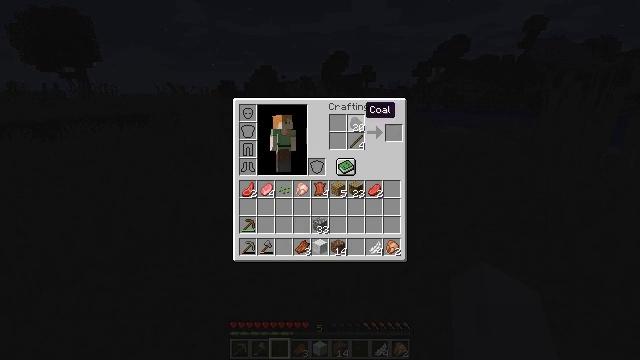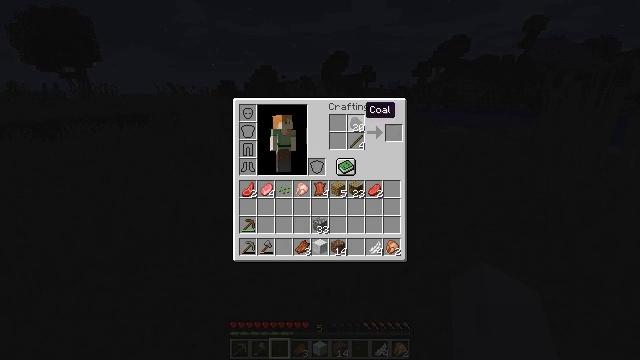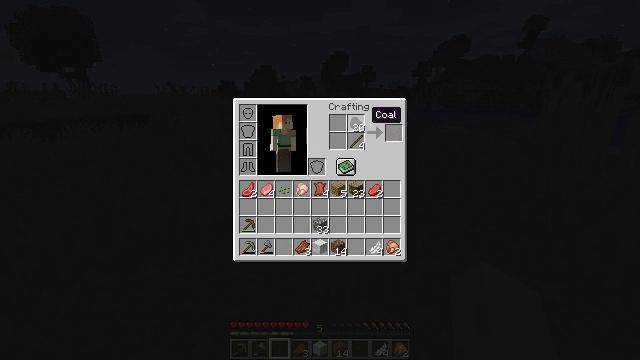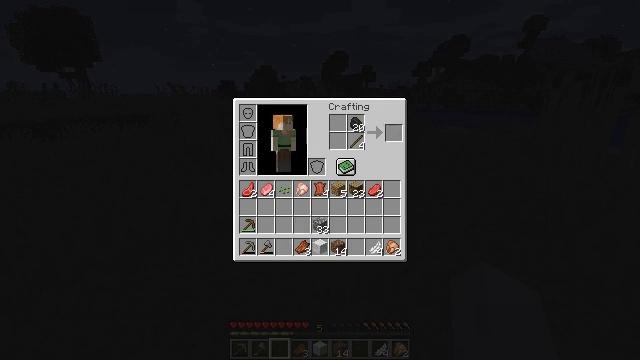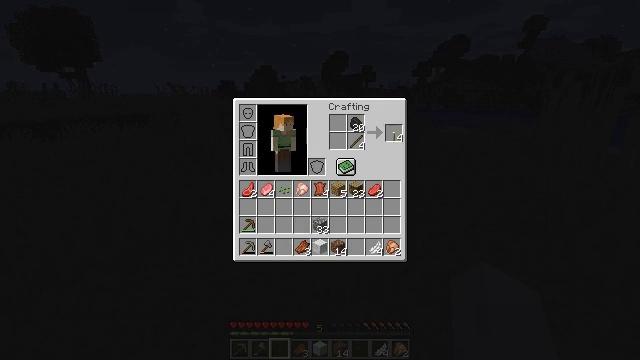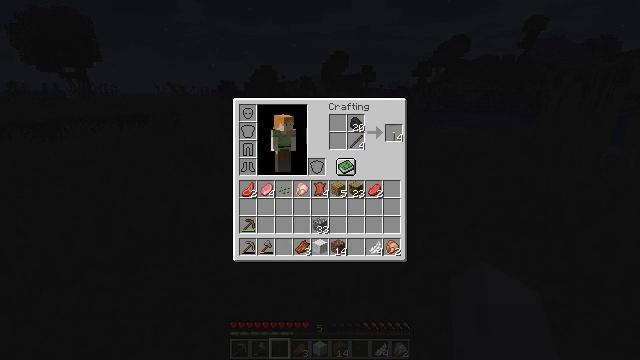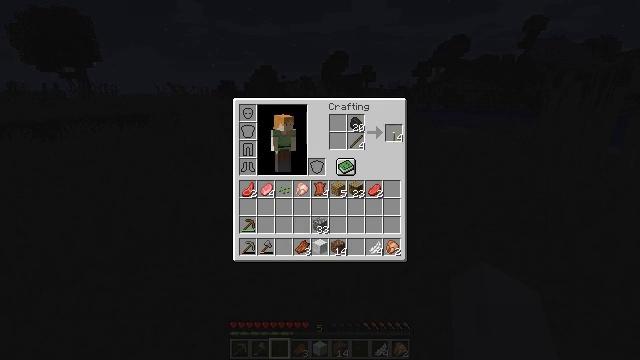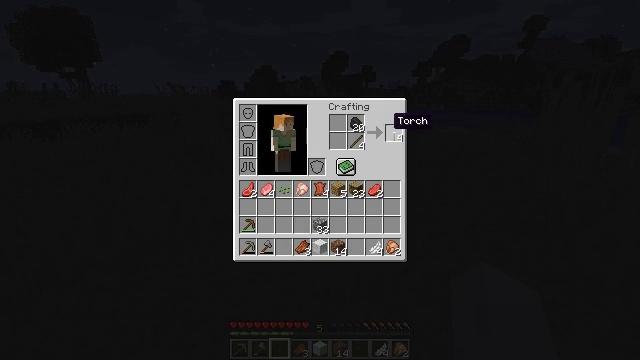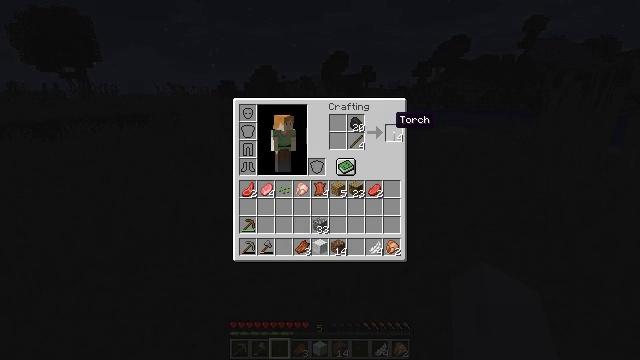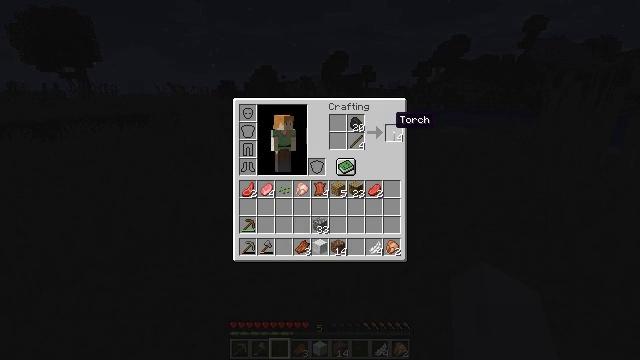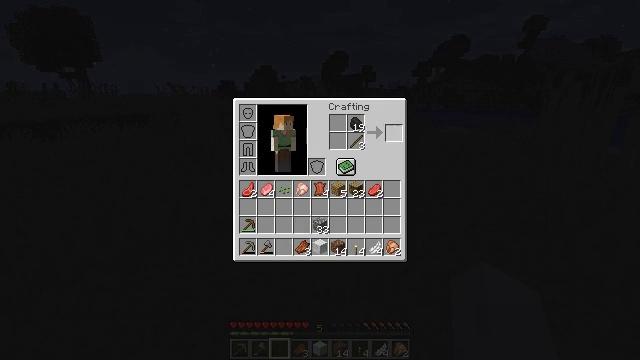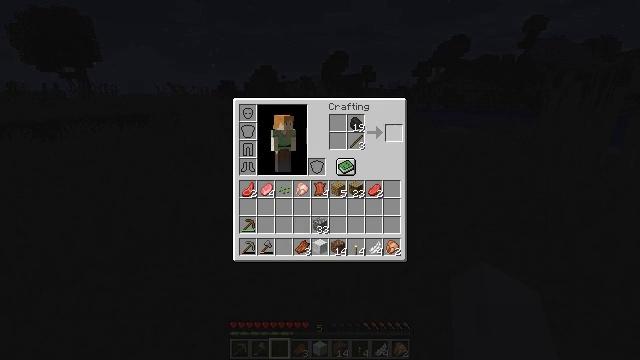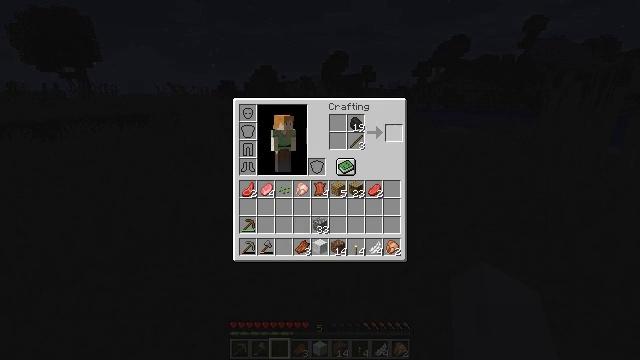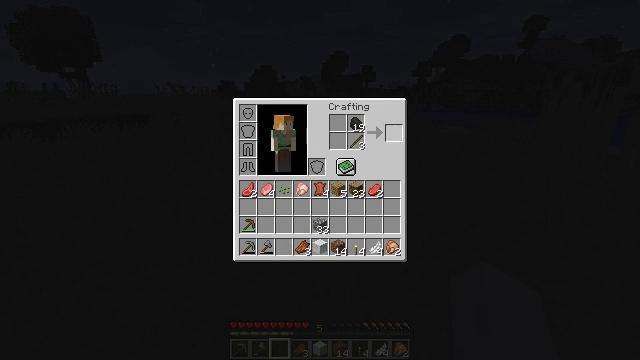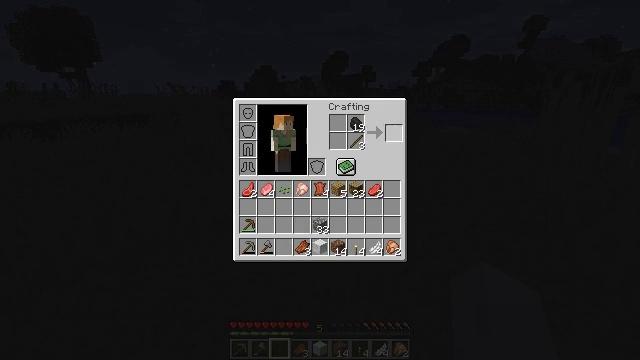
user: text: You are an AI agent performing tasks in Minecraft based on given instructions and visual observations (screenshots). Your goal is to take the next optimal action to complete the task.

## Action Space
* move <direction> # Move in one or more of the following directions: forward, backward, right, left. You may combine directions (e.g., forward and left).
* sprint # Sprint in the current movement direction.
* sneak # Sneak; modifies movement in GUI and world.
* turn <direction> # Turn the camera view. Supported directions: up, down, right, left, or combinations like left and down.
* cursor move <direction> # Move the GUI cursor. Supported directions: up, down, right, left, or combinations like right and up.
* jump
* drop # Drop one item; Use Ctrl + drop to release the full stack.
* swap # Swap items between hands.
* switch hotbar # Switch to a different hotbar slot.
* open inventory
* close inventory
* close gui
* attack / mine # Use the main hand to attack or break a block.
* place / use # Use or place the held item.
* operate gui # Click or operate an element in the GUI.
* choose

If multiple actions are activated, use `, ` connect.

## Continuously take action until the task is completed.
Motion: motion action
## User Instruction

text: Interact with the crafting table to make a torch.
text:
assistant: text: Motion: no_op
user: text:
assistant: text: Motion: no_op
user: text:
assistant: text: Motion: cursor move right and down
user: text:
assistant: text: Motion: no_op
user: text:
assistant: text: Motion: sneak
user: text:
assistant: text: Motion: sneak
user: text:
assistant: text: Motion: sneak
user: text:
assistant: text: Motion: sneak
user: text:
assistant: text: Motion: sneak
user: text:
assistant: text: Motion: sneak, operate gui
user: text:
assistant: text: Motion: sneak, operate gui
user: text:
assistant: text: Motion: sneak, operate gui
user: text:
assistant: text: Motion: sneak
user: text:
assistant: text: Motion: sneak
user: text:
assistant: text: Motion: sneak